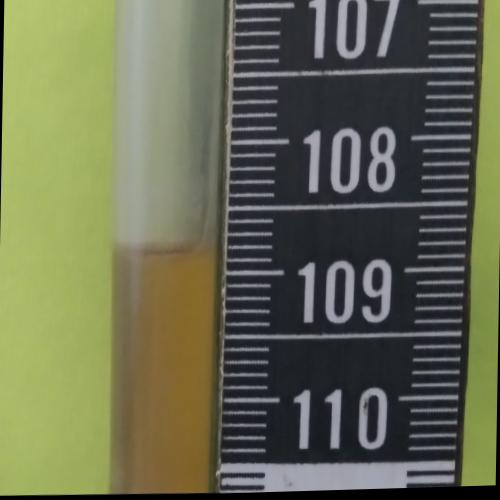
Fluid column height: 108.8 cm